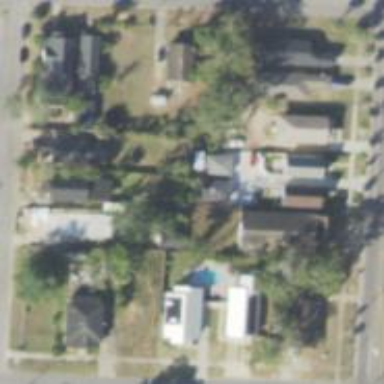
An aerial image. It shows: This residential area consists of single-family homes.